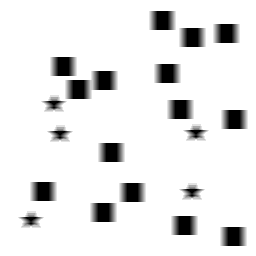
Squares: 15
Triangles: 0
Stars: 5
Total shapes: 20